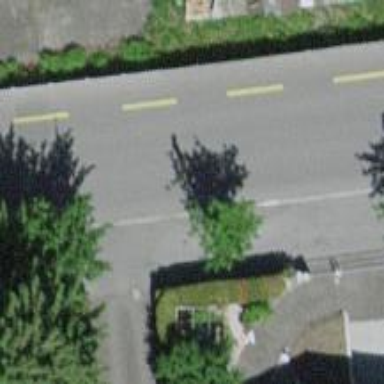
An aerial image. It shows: Broadleaved tree found on street.